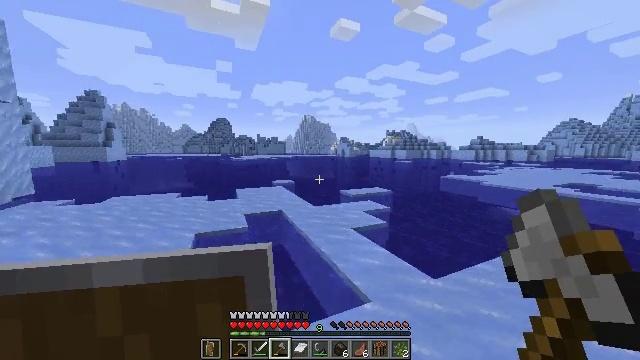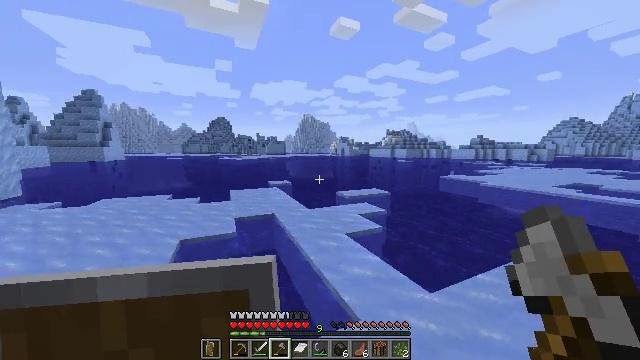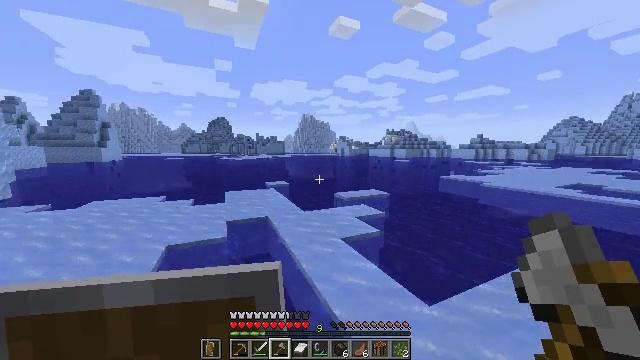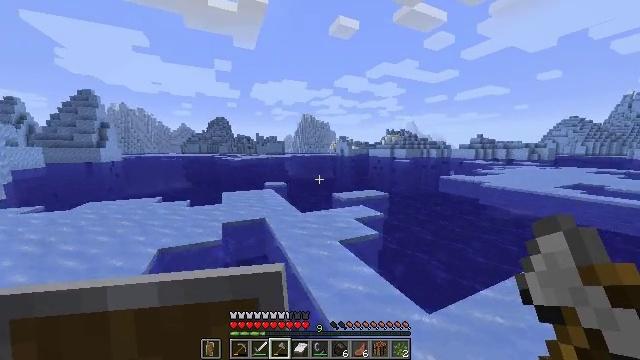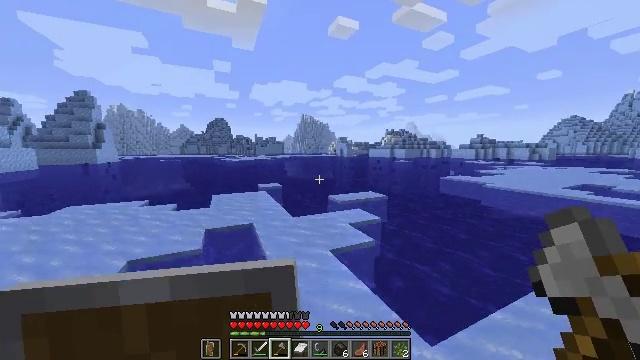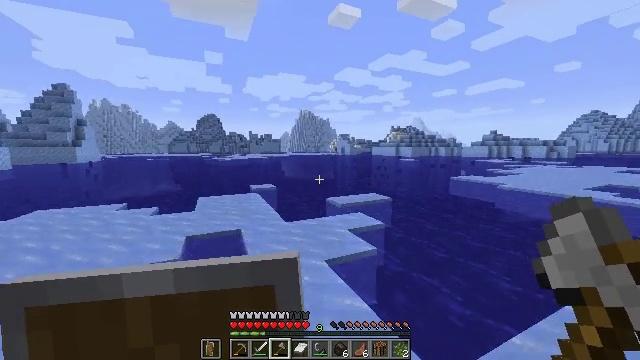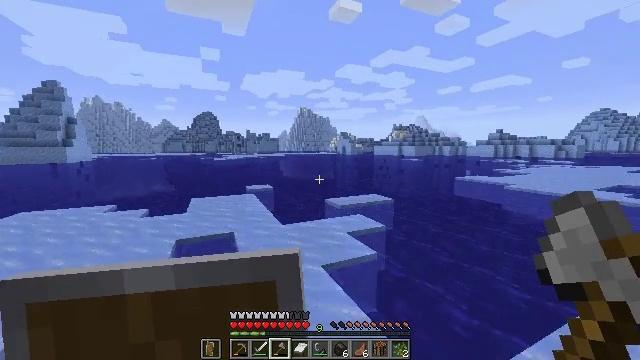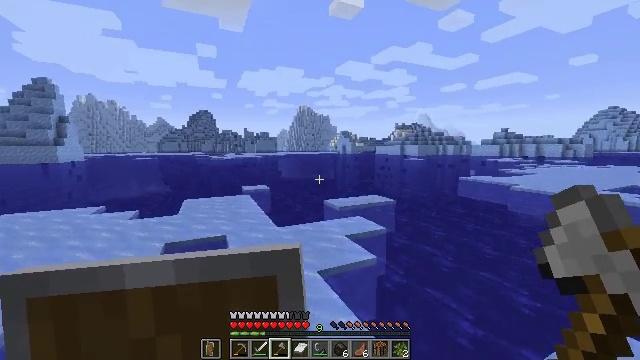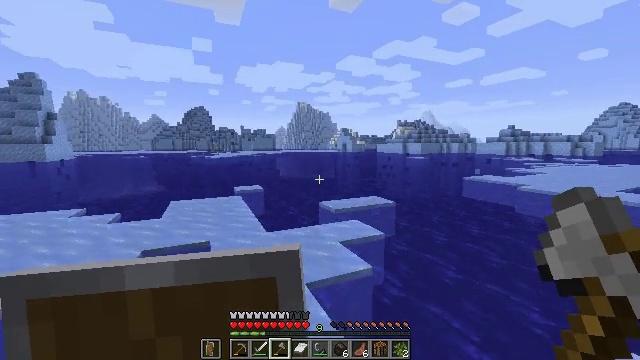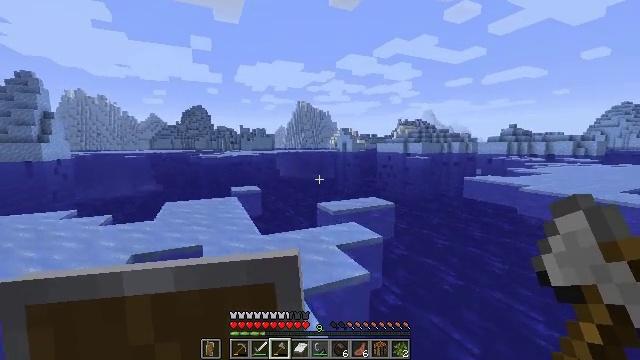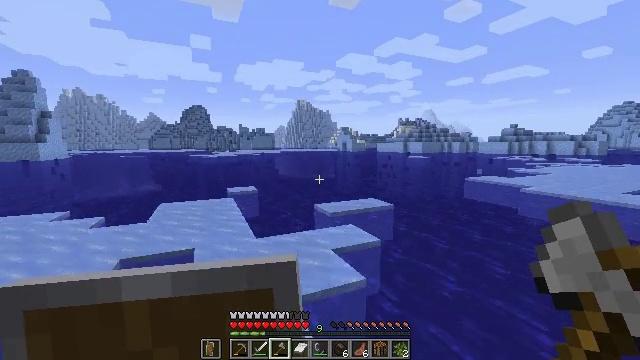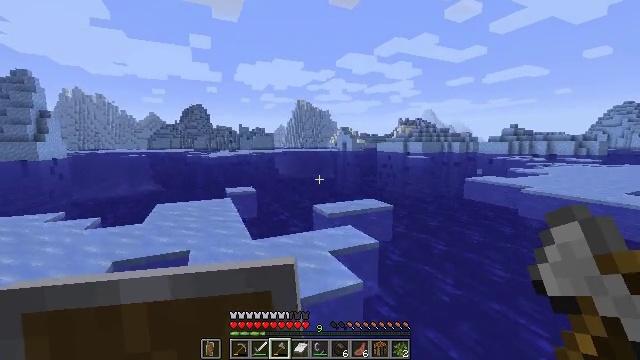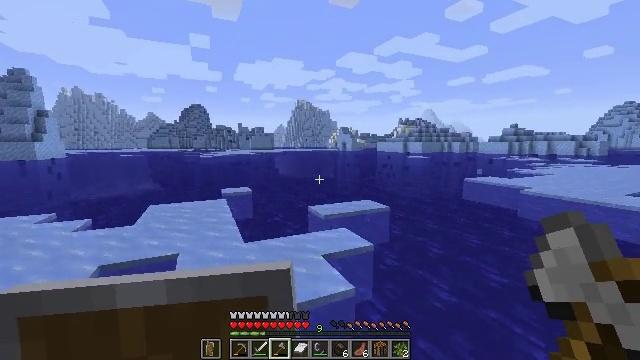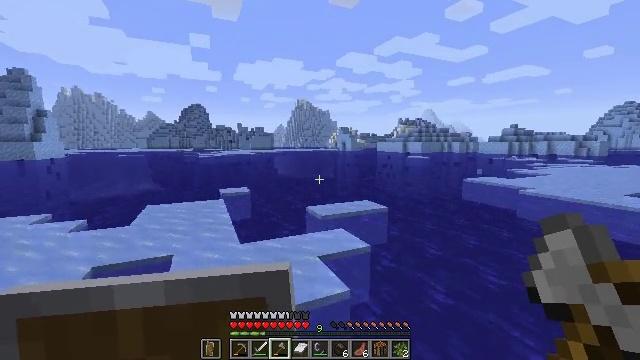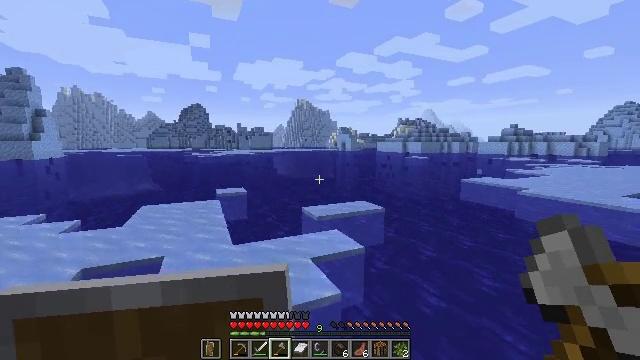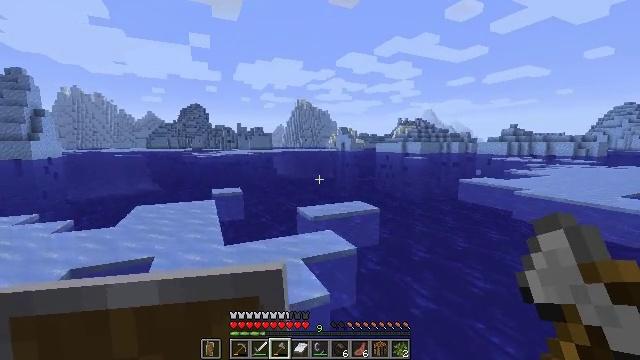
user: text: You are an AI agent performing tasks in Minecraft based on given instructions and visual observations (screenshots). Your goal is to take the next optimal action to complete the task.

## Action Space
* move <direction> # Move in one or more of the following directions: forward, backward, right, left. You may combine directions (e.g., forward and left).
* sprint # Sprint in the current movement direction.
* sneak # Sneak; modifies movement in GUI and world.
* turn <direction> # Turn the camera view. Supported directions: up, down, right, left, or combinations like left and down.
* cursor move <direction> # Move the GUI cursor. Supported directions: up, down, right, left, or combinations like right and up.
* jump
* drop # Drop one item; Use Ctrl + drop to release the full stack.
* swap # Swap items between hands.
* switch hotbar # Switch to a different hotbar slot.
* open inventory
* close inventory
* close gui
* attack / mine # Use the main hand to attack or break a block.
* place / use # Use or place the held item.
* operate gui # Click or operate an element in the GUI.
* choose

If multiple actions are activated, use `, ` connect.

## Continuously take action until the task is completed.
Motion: motion action
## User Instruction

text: Mine packed ice from icy biomes.
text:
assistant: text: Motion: move forward, sprint
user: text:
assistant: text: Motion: move forward
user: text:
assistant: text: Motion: move forward
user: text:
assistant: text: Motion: no_op
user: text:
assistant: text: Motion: no_op
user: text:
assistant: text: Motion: no_op
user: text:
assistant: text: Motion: no_op
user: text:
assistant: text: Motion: no_op
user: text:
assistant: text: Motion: no_op
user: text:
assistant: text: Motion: no_op
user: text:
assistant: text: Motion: move right
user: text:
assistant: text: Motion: move right
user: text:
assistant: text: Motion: move back and move right
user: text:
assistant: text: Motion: move back and move right
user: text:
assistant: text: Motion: move back
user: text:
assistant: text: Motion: move back
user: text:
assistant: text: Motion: move back
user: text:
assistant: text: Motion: move back
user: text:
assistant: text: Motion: move back
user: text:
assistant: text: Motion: move back
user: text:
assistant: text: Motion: move back
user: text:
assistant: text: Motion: move back
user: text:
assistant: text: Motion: move back
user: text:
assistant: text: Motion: move back
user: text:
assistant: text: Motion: move back
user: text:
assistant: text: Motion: move back
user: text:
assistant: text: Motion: move back
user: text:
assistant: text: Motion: move back
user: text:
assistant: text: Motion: move back
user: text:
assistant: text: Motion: move back and move right